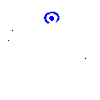
Particle: pion